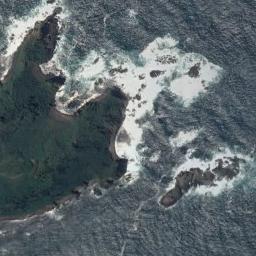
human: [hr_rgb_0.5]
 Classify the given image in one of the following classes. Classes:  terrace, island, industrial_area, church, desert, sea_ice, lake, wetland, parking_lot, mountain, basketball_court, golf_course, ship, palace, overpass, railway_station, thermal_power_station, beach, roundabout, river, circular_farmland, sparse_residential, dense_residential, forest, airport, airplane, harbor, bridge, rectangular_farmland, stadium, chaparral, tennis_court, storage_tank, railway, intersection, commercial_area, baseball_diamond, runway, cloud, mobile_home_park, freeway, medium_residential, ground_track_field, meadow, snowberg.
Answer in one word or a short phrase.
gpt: beach